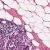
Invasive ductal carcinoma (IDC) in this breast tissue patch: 0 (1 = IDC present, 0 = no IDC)